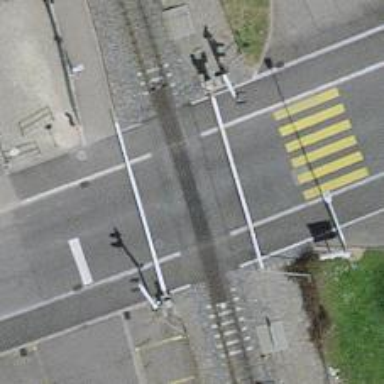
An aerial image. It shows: Level crossing along the railway.